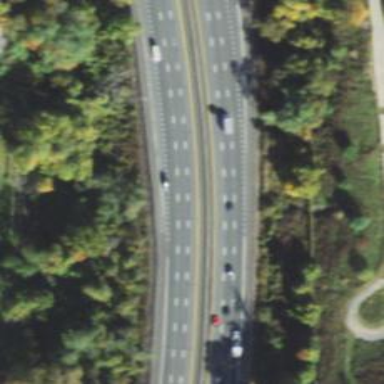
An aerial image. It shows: Asphalt motorway.